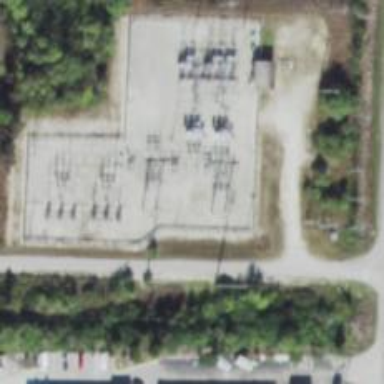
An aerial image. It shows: Switch used for power control.